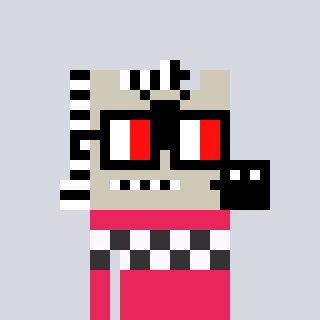
a pixel art character with square glasses with black frames and red eyes, a zebra-shaped head and a redpinkish-colored body on a cool background